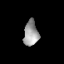
Tissue: skin
Cell type: Myeloid cells
Senescence score: 0.6826
Nuclear area (px): 358
Mean DAPI intensity: 159.43